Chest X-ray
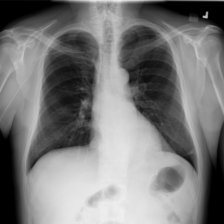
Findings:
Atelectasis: negative
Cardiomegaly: negative
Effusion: negative
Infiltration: negative
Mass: negative
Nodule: negative
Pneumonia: negative
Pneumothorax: negative
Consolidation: negative
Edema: negative
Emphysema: negative
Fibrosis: negative
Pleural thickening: negative
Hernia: negative